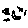
Label: moon